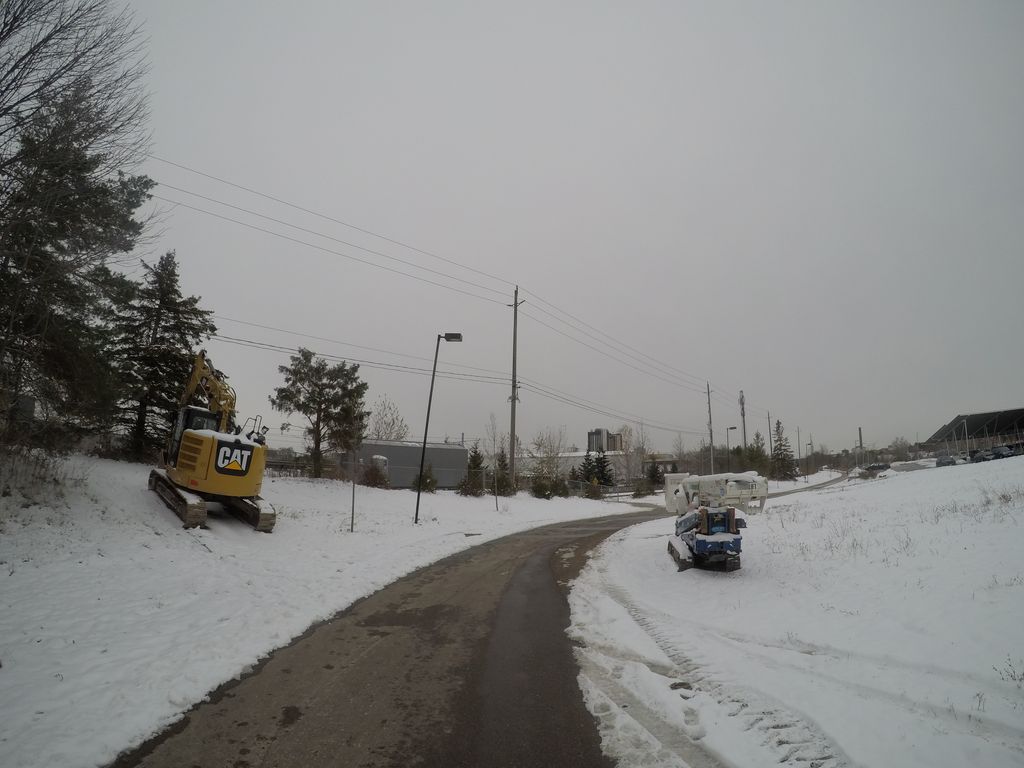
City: kitchener-waterloo